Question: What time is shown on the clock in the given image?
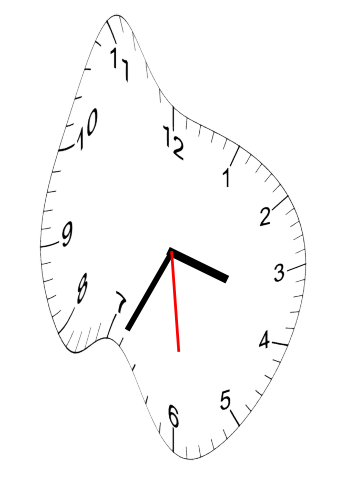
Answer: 03:34:29